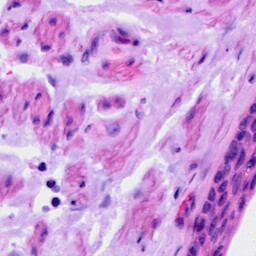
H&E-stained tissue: Ovarian